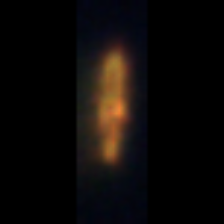
Taxon: Pennate
Group: Diatoms